九年级 · 度量几何学
如图, $P A, P B$ 切 $\odot O$ 于 $A 、 B$ 两点, $C D$ 切 $\odot O$ 于点 $E$, 交 $P A, P B$ 于 $C 、 D$, 若 $\odot O$ 的半径为 $r$, $\triangle P C D$ 的周长等于 $3 r$, 则 $\tan \angle A P B$ 的值是 $(\quad)$

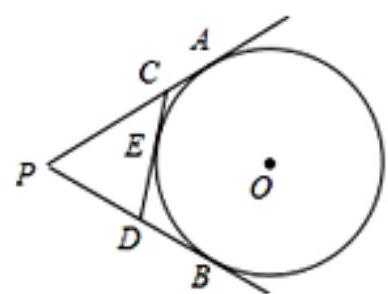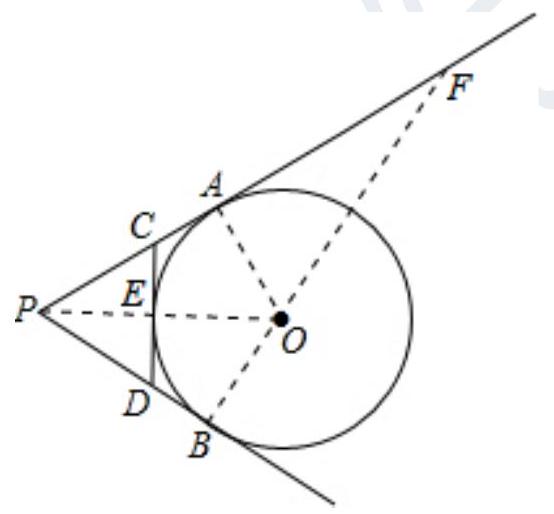
A. $\frac{12}{5}$
B. $\frac{5}{12} \sqrt{13}$
C. $\frac{3}{5} \sqrt{13}$
D. $\frac{2}{3} \sqrt{13}$
答案: A
解析: 如图, 连接 $O A 、 O B 、 O P$, 延长 $B O$ 交 $P A$ 的延长线于点 $F$,

$\because P A, P B$ 切 $\odot O$ 于 $A 、 B$ 两点, $C D$ 切 $\odot O$ 于点 $E$,

$\therefore \angle O A F=\angle P B F=90^{\circ}, C A=C E, D B=D E, P A=P B$,

$\because \triangle P C D$ 的周长 $=P C+C E+D E+P D=P C+A C+P D+D B=P A+P B=3 r$,

$\therefore P A=P B=\frac{3}{2} r$,
在Rt $\triangle P B F$ 和 Rt $\triangle O A F$ 中,

$\{\angle F A O=\angle F B P$

$\angle O F A=\angle P F B$,

$\therefore R t \triangle P B F \sim R t \triangle O A F$,

$\therefore \frac{A F}{F B}=\frac{A O}{B P}=\frac{r}{\frac{3}{2} r}=\frac{2}{3}$,

$\therefore A F=\frac{2}{3} F B$,

在Rt $\triangle F B P$ 中,

$\because P F^{2}-P B^{2}=F B^{2}$,

$\therefore(P A+A F)^{2}-P B^{2}=F B^{2}$,

$\therefore\left(\frac{3}{2} r+\frac{2}{3} B F\right)^{2}-\left(\frac{3}{2} r\right)^{2}=B F^{2}$,

解得 $B F=\frac{18}{5} r$,

$\therefore \tan \angle A P B=\frac{B F}{P B}=\frac{\frac{18}{5} r}{\frac{3}{2} r}=\frac{12}{5}$,

故选 $A$.